Field crop: maize
Growth stage: 2
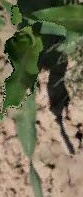
Species: maize